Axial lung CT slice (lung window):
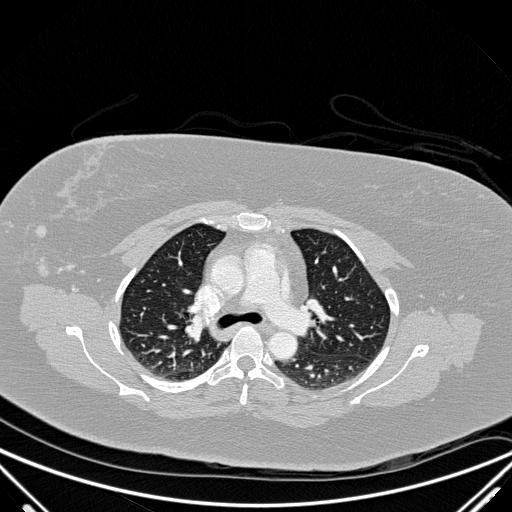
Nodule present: no